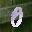
Label: 0